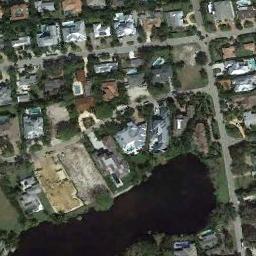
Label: dense_residential